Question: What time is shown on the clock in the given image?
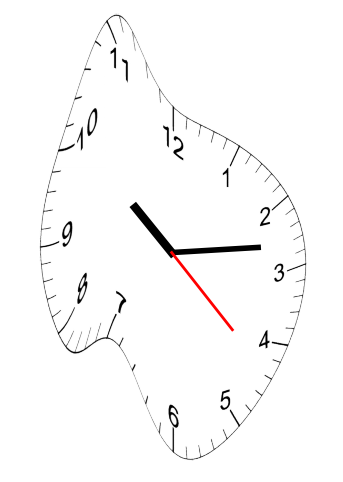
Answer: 10:13:22